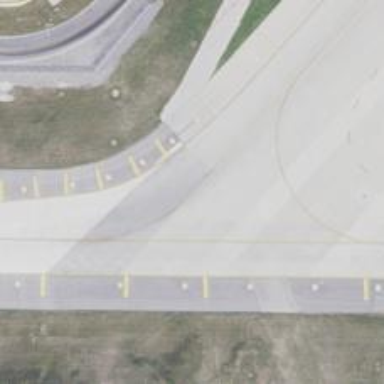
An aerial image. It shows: View of taxiway at the airport.